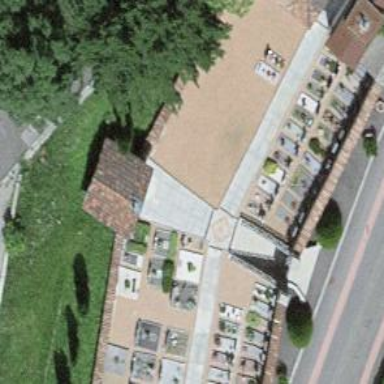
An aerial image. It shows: Cemetery.